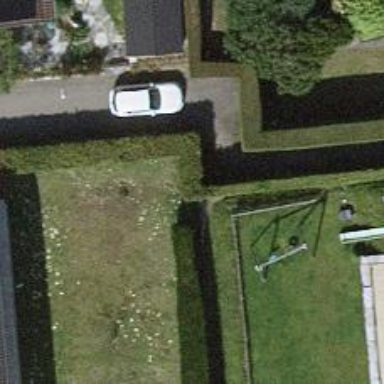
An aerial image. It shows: Hedge barrier.